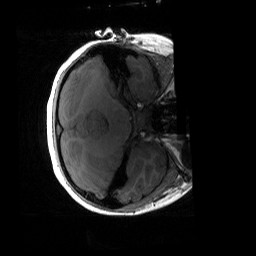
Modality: T1w
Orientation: axial
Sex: female
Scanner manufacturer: siemens
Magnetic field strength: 3 T
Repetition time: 1.9 s
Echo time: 0.00243 s